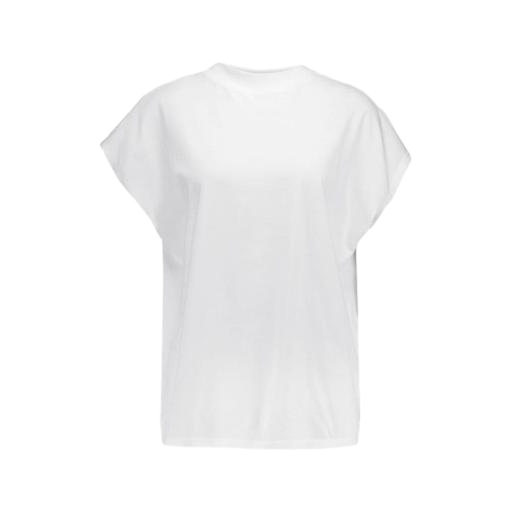
white petite t-shirt only macy, only white t-shirt, white pima t-shirt only macy, white background